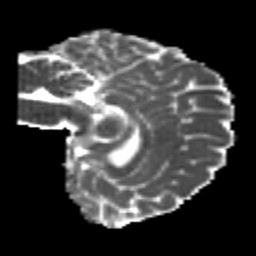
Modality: MD
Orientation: sagittal
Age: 23
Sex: female
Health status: healthy
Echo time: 0.074 s